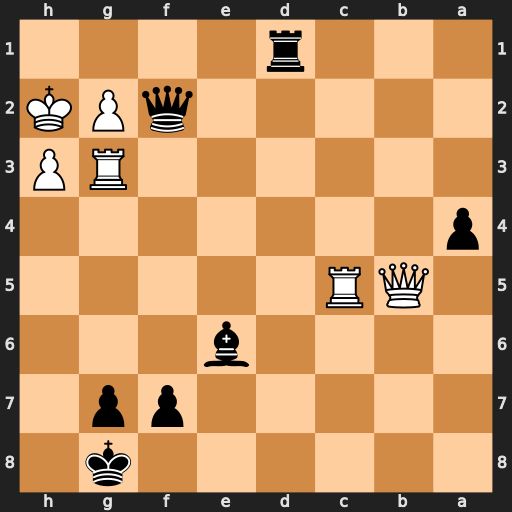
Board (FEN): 6k1/5pp1/4b3/1QR5/p7/6RP/5qPK/3r4
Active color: b
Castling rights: -
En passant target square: -
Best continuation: Qg1#